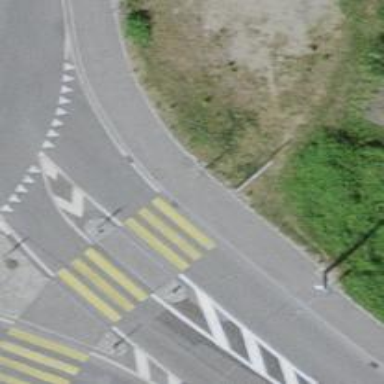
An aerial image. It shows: Kerb serving as barrier.